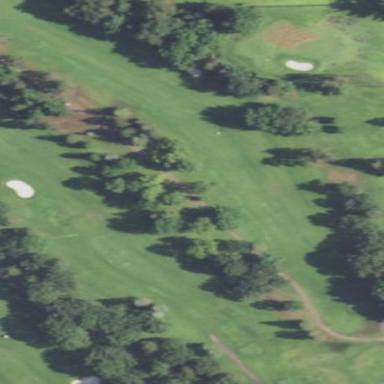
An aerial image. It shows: Grassy area designated as golf fairway.